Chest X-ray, PA view. Patient: 74 years old, sex M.
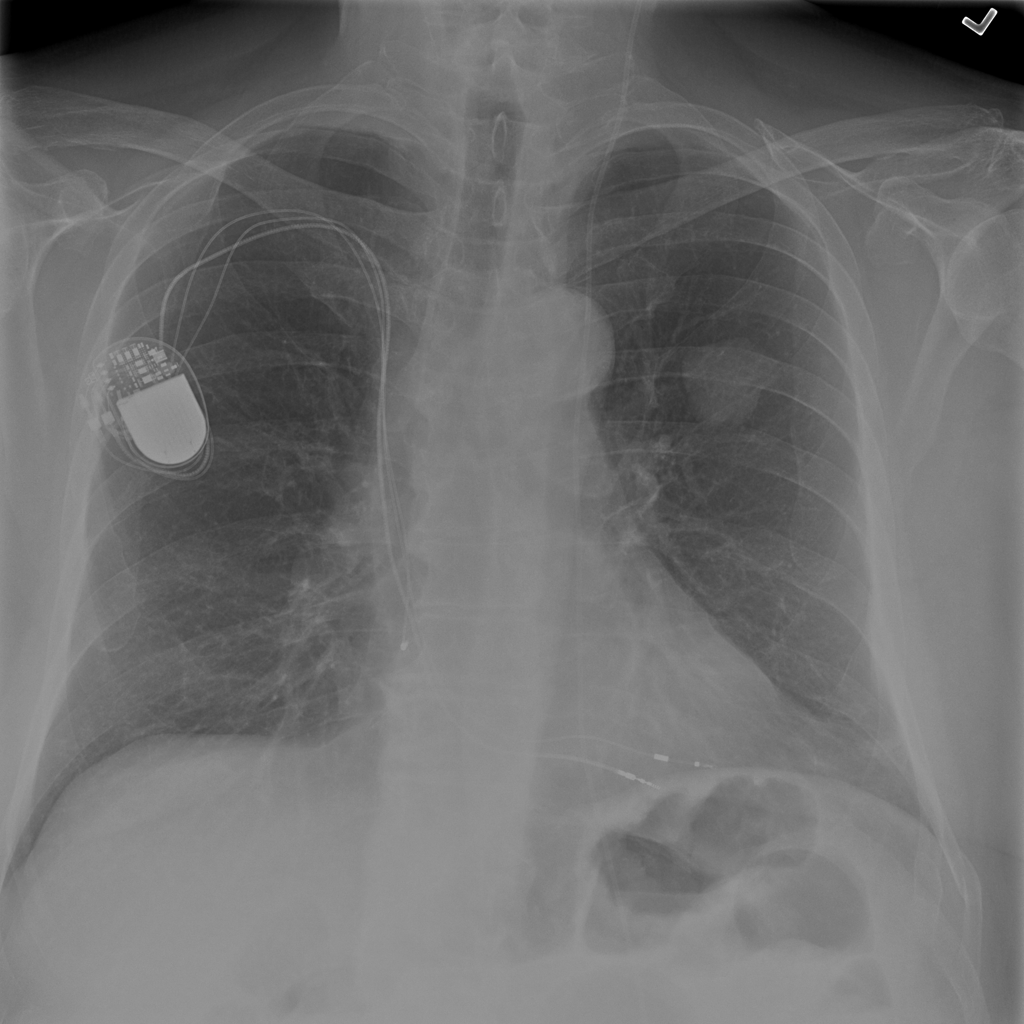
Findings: Mass